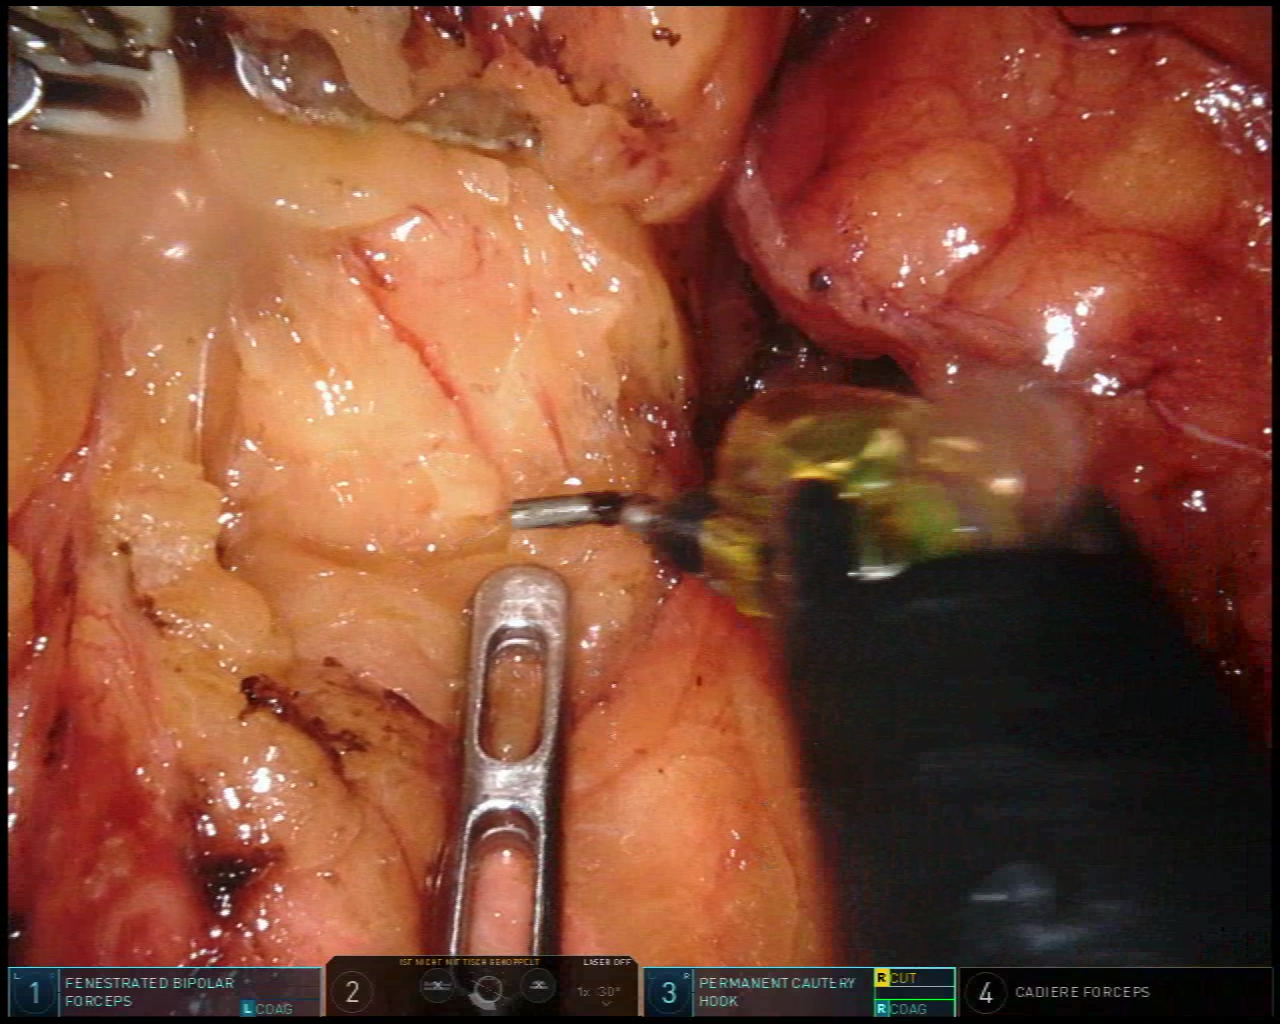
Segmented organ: pancreas
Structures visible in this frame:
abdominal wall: no
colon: no
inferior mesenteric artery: no
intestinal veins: no
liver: no
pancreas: yes
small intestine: no
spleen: no
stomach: no
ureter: no
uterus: no
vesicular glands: no